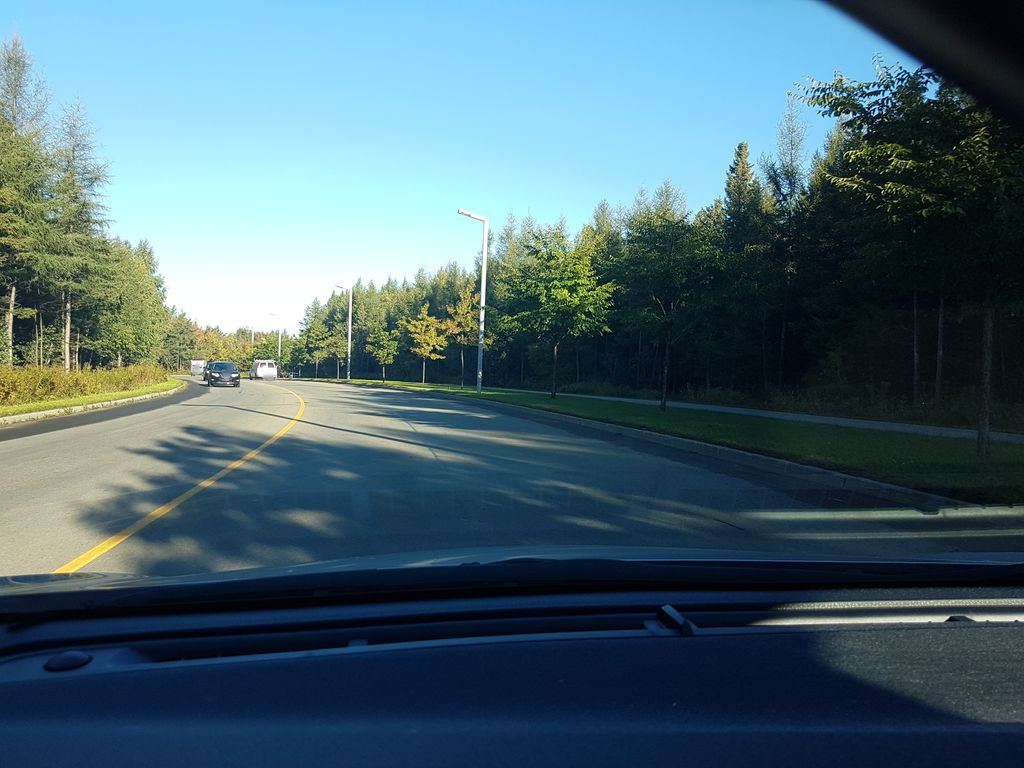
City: quebec_city